Question: I'm exploring a simple score-keeping app for playing the card game Rummy just as an exercise. I'm building it for iOS, but that is kind of irrelevant as it uses a SQLite data store so the data structure is applicable in any environment. Let me setup a use-case:
To start keeping score, you first set up your players. I'd like it to be possible to persist players so you can track stats and such. So, you either create new players or select existing.
Then, as you play, you add rounds with scores for each player.
When finished the game, players, and scores are all saved so you can view a log of past games.
The issue I'm running into is that a player can play many games, which have many rounds. But, when viewing a game, it has many rounds, with each round having many players (to display their scores).
Building an ERD for this shows how out-of-hand my perception of this data structure will be.

It seems like I'm spinning in circles. Are there any examples of structuring this data, or can anyone show me where I'm getting off track?
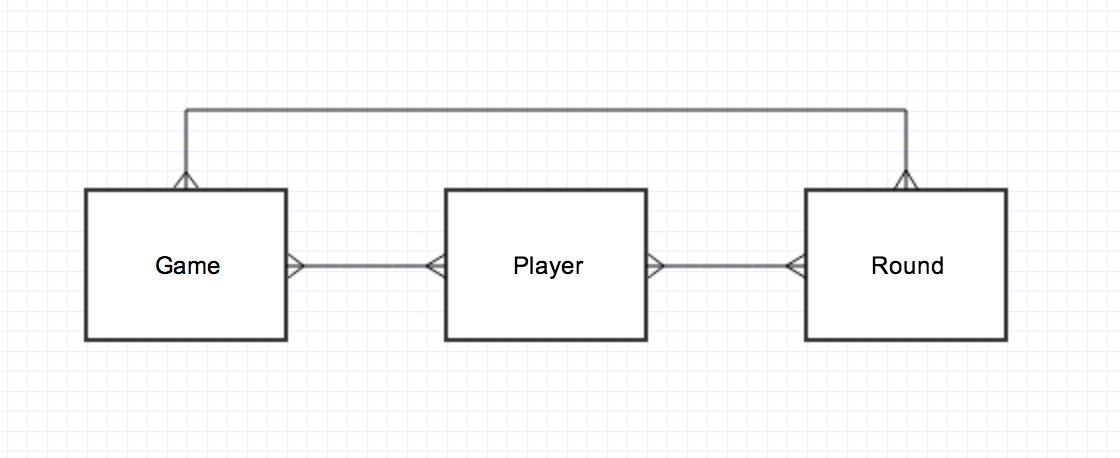
Answer: - exists.- has .- exists.- plays .
---
- 'It is possible that some' has 'more than one' .- 'It is possible that some' plays 'more than one'
'and that for some' , 'more than one' plays 'that' .
---